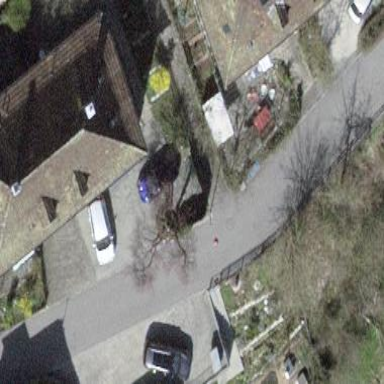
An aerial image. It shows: Residential building.